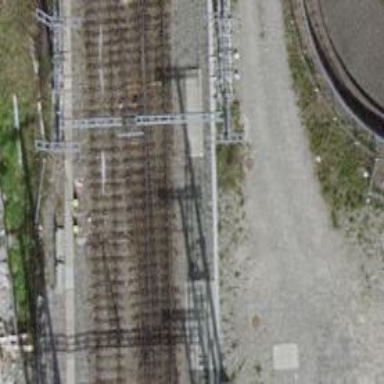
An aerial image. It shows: Siding railway track with electrified contact line.